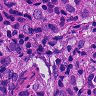
Metastatic tissue present: yes